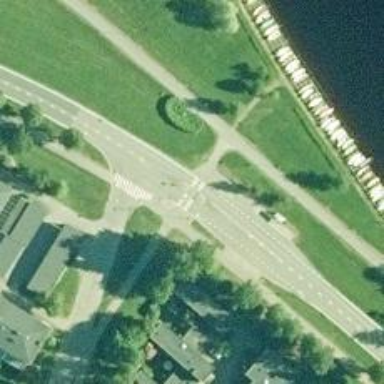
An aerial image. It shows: Cycleway.